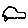
Label: car